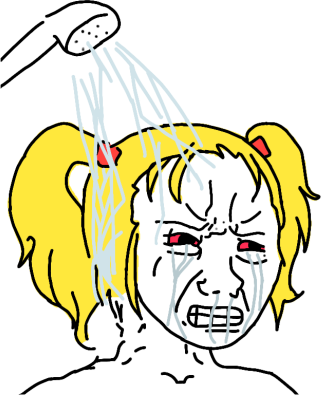
Label: 5_Crying_Wojak